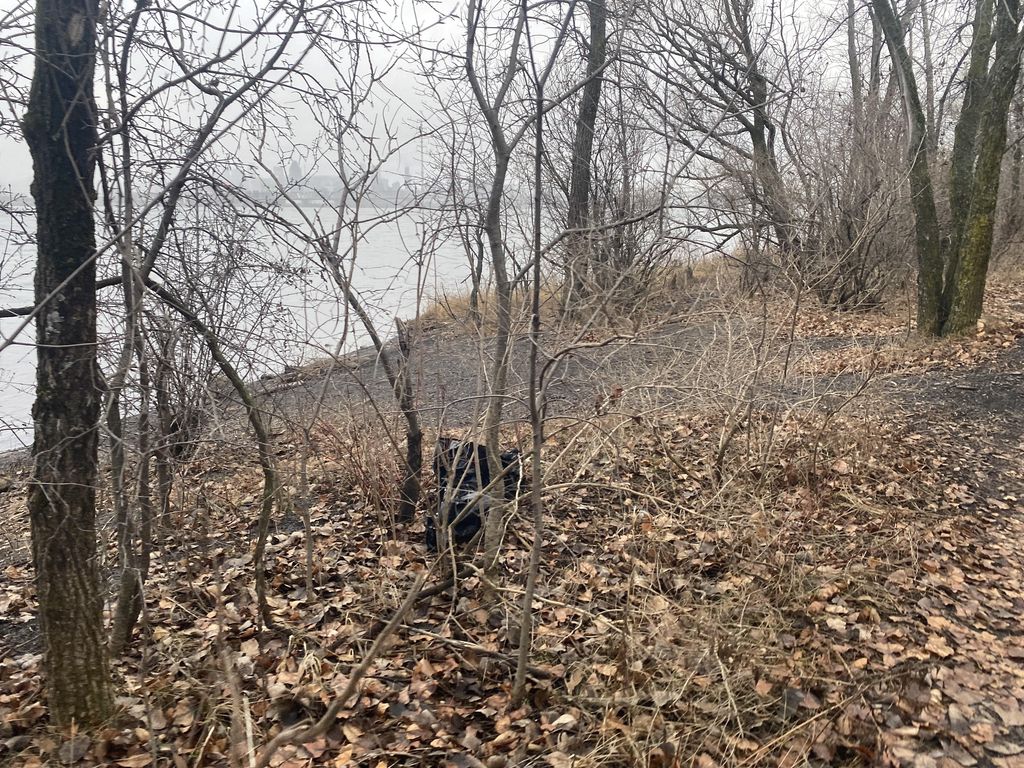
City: montreal